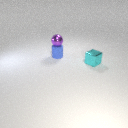
small purple metal sphere above small blue rubber cylinder